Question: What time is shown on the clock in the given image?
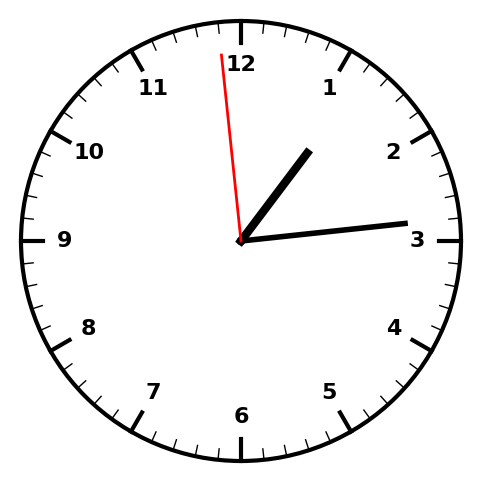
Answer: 01:13:59